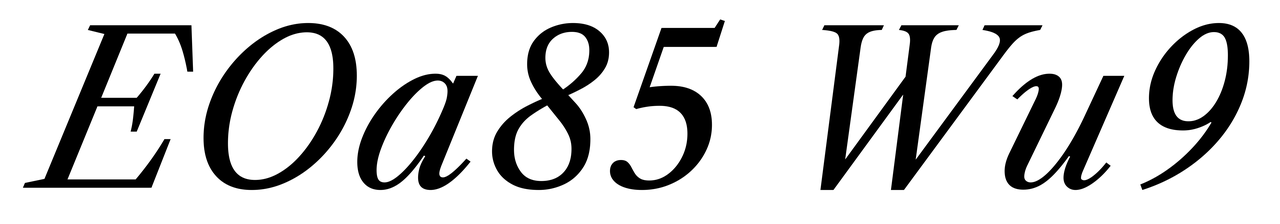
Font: LibreCaslonText-Italic_Italic